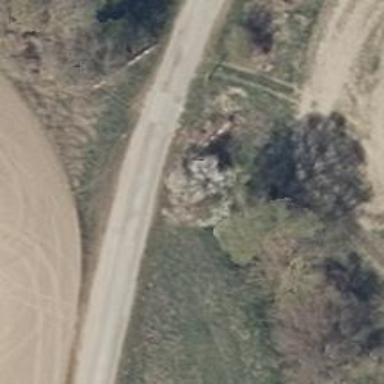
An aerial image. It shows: Culvert tunnel.